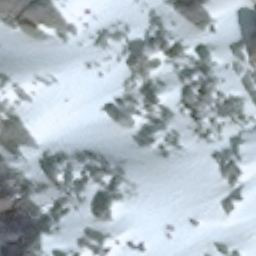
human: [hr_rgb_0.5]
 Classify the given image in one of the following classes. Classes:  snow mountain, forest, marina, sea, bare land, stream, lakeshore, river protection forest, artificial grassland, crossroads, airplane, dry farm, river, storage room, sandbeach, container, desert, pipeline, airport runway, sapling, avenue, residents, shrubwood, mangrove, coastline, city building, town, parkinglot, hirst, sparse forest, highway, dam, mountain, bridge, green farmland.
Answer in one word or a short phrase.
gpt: snow mountain